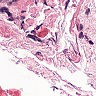
Metastatic tissue present: no